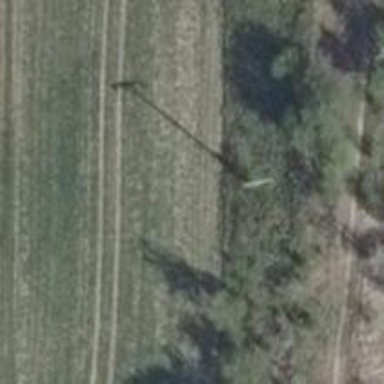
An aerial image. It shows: Minor power line.